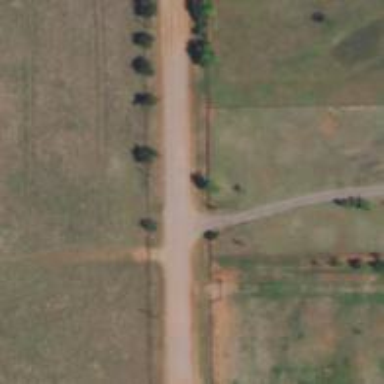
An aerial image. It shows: Unclassified road.